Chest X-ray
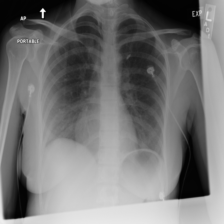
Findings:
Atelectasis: negative
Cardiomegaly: negative
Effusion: negative
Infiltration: negative
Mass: negative
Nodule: negative
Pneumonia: negative
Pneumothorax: negative
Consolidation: negative
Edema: negative
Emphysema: negative
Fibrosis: negative
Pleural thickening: negative
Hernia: negative